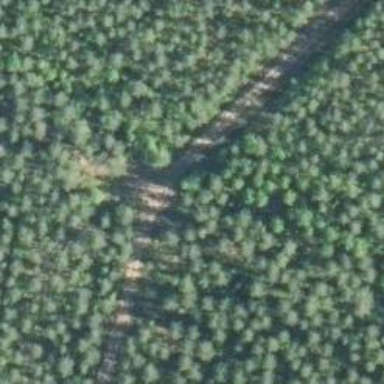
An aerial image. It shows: Well-maintained track road with grade 1 tracktype.